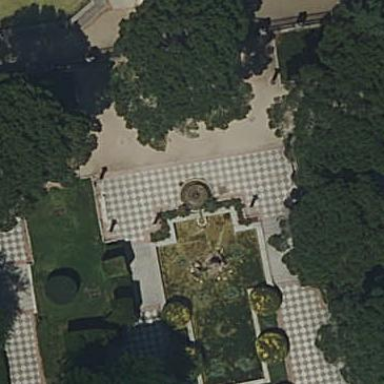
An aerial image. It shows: Fountain surrounded by kerb next to water body.